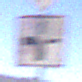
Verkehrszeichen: VerlaufVorfahrtsstrasse1
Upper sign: Vorfahrtsstrasse
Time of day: Midday
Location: Outdoor (Nature)
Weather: Clear
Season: NotSpecified
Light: Natural